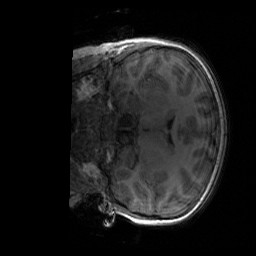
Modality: T1w
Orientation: coronal
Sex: female
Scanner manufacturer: siemens
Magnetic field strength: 3 T
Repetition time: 1.9 s
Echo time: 0.00243 s